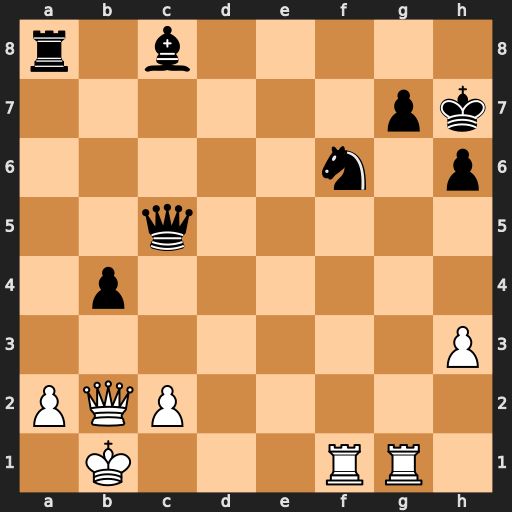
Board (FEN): r1b5/6pk/5n1p/2q5/1p6/7P/PQP5/1K3RR1
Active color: w
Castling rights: -
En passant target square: -
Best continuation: Rxg7+ Kxg7 Qxf6+ Kh7 Qf7+